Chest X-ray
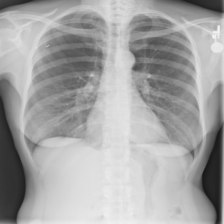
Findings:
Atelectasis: negative
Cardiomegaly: negative
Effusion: negative
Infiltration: negative
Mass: negative
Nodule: negative
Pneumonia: negative
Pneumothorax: negative
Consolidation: negative
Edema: negative
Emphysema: negative
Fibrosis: negative
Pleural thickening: negative
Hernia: negative